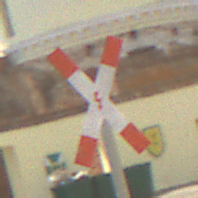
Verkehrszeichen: Andreaskreuz
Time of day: Midday
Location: Outdoor (Suburban)
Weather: PartlyCloudy
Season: NotSpecified
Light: Natural